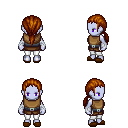
a pixel art fantasy rpg character, female body template, dark elf, purple skin, leather chest armor, white pants, brunette ponytail hairstyle, white cloth bandages, brown slippers, four views (front, back, left, right), 2x2 character sprite sheet, small pixel art, hard edges, no anti-aliasing